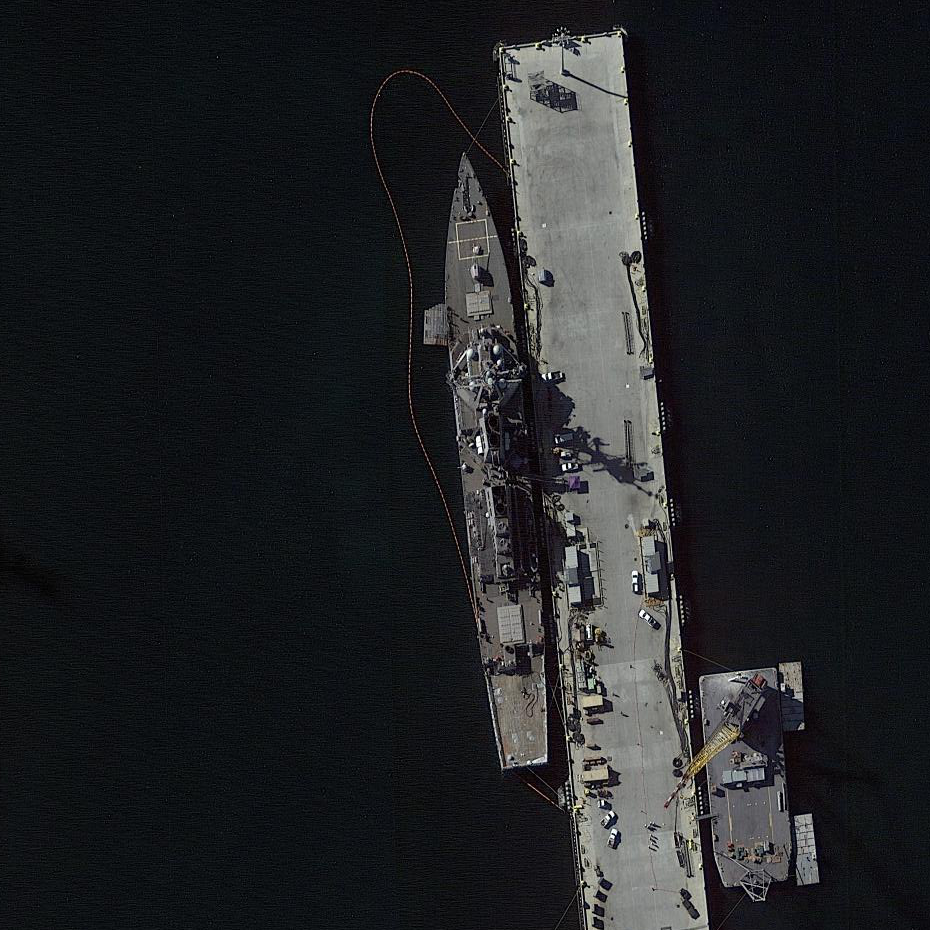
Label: destroyer